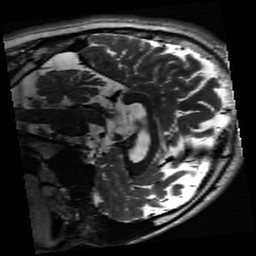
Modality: inplaneT2
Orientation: sagittal